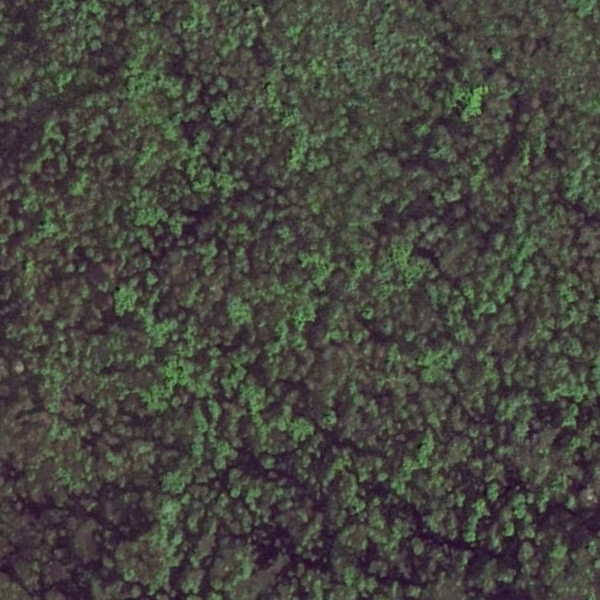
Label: Forest